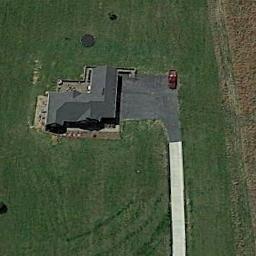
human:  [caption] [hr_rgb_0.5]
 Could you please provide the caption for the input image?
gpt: There is a house with a black roof on the lawn .

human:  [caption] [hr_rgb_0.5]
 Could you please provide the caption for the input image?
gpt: There is a car in a vacant lot next to the sparse residential .

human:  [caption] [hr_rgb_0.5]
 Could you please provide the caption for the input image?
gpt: In a sparse residential area there is a house and a road surrounded by grass .

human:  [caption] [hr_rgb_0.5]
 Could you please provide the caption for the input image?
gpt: The sparse residential is on the grass next to the bare land and a road .

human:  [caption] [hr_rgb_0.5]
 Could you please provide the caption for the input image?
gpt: A sparse residential area with a black building on the green meadow .